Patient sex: M
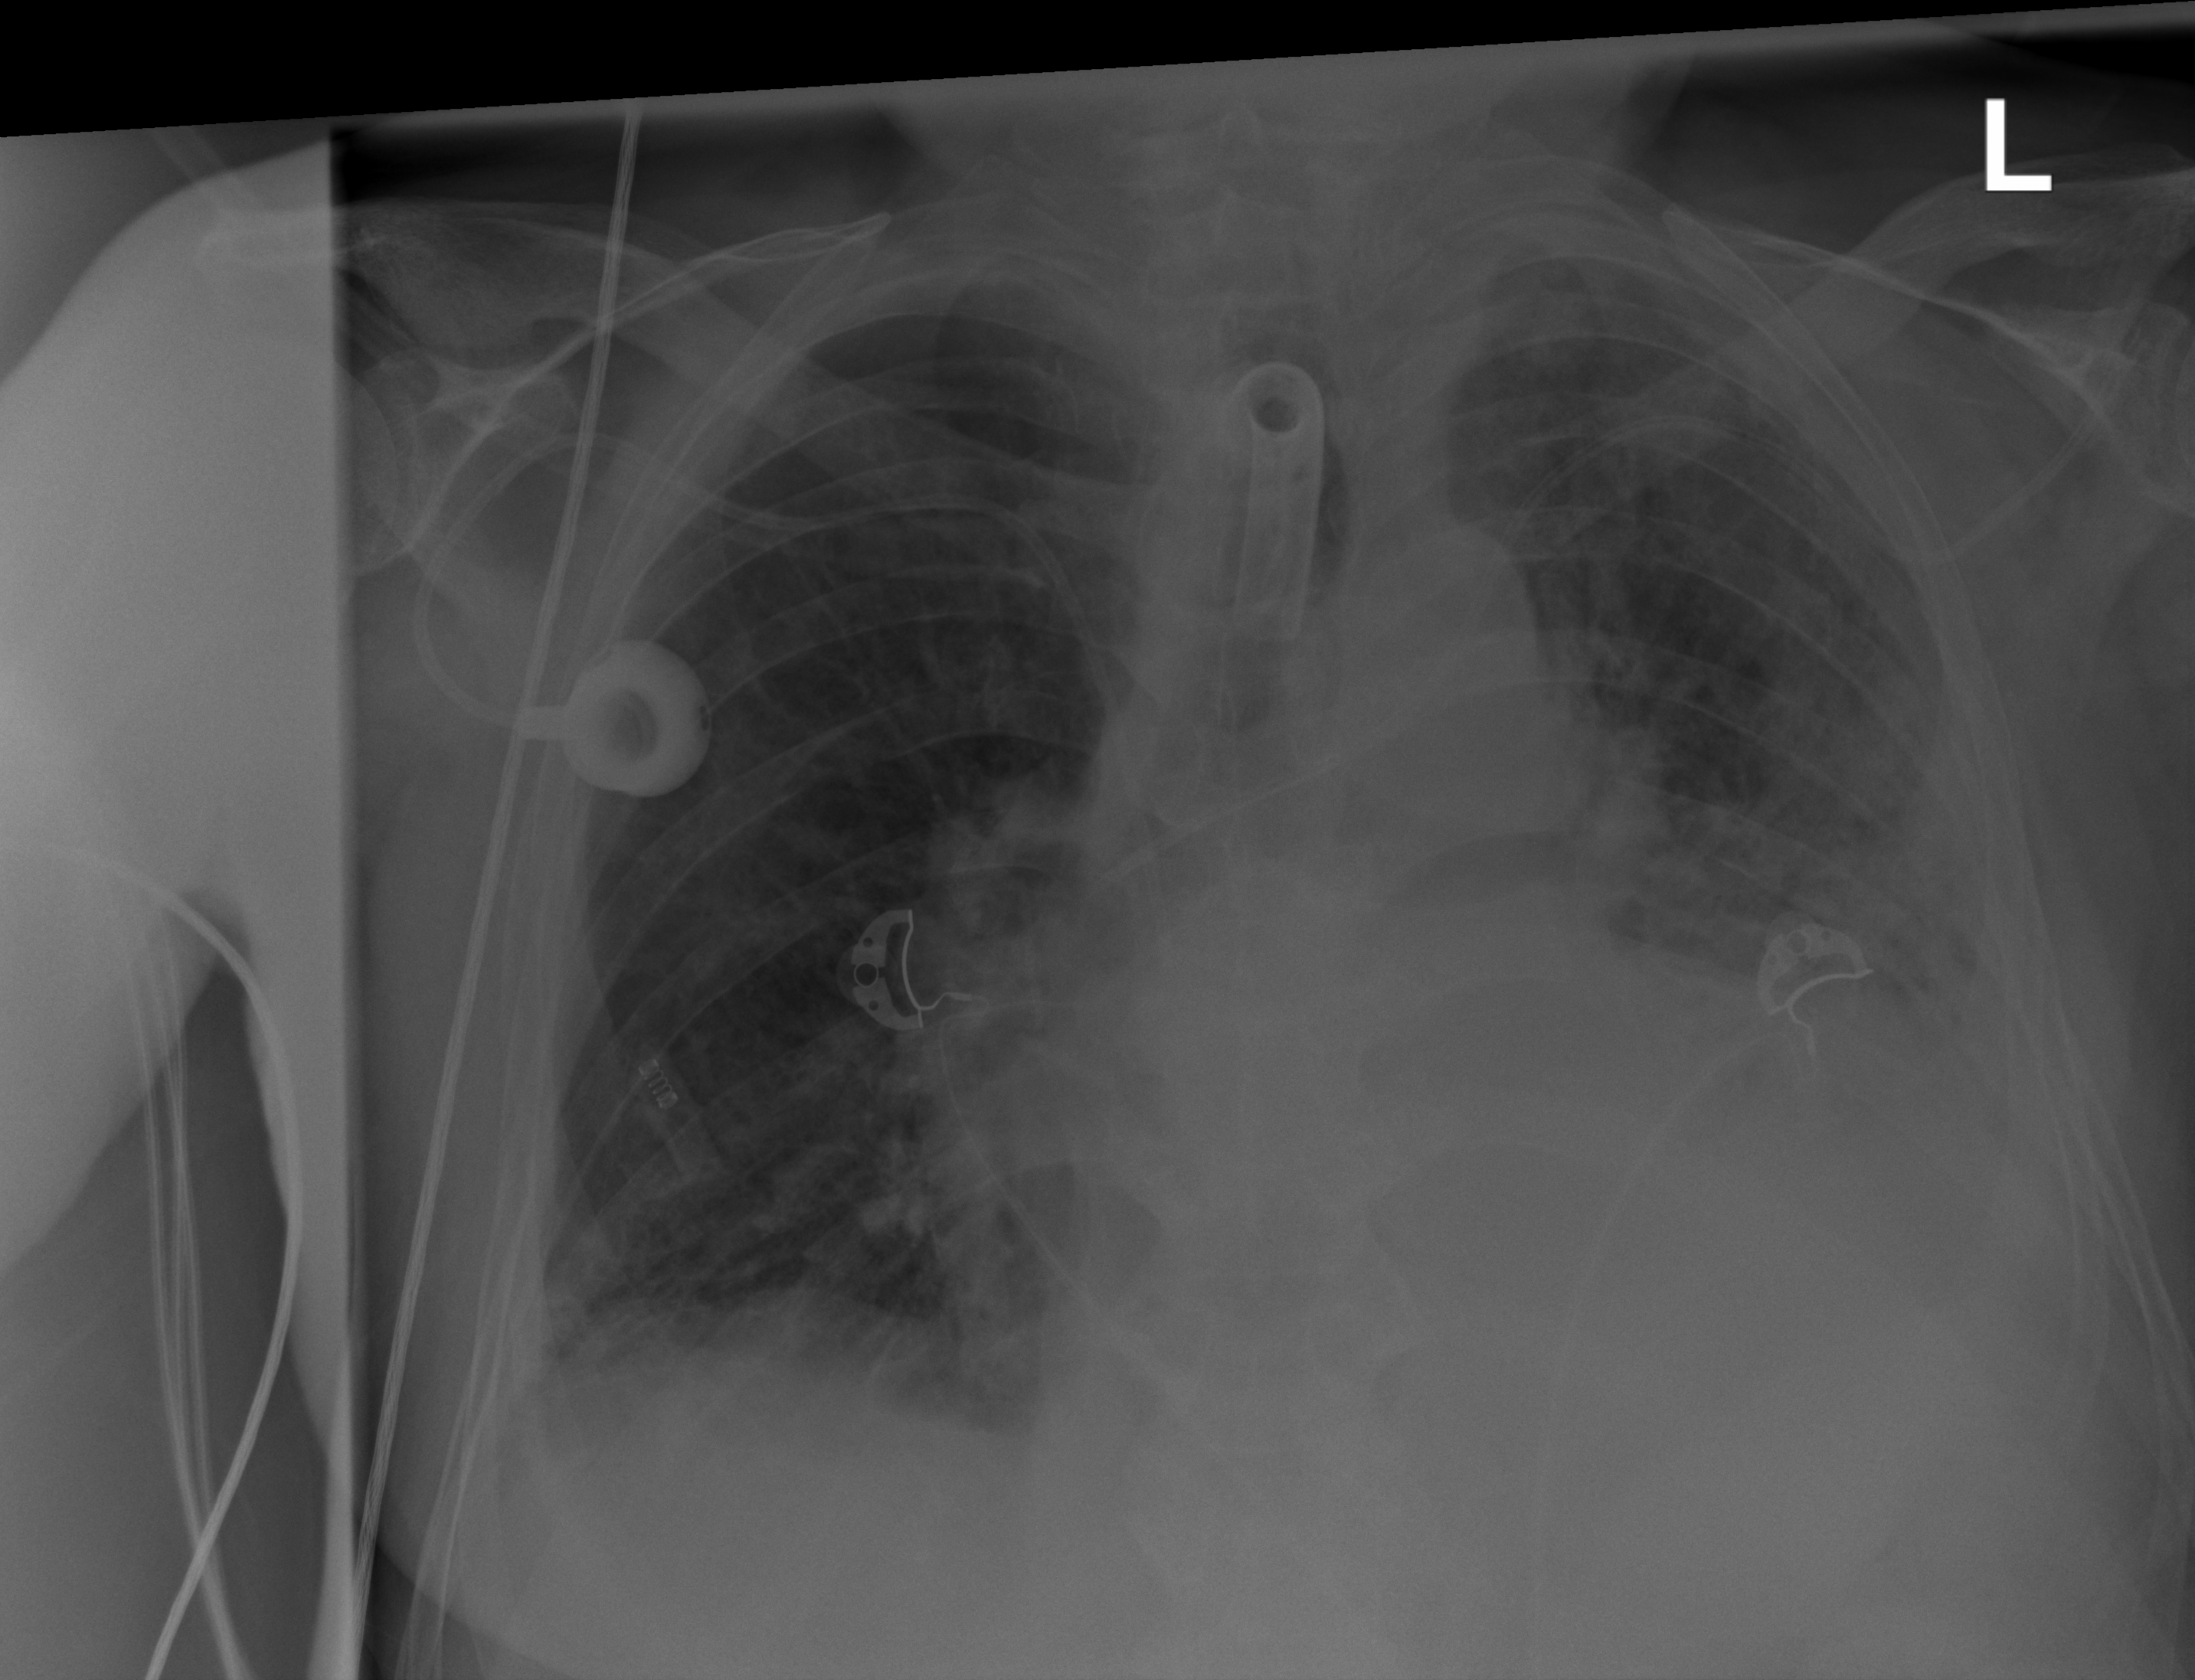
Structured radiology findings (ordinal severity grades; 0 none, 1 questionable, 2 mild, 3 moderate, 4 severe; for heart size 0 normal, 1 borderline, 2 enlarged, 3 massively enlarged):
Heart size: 3
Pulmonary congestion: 2
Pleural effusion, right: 2
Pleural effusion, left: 3
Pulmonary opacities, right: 2
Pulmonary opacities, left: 3
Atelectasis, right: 2
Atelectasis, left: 3